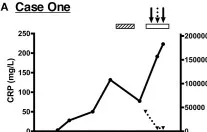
Immune dysregulation and exposure to associated immunomodulatory therapies from the cases presented. (A) Timeline of C-reactive protein (CRP) and ferritin values from case 1 showing progressive immune dysregulation. This patient was exposed to methylprednisolone, anakinra, intravenous immunoglobulin (IVIG), and plasma exchange, as shown along the top of the panel.
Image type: pathology (masson_trichrome)